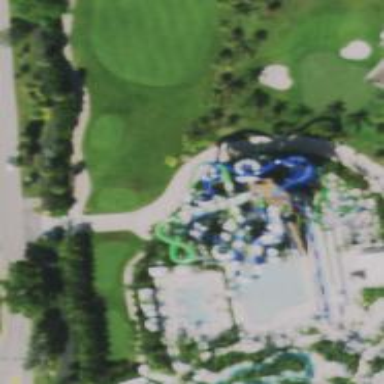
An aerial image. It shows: Water slide attraction.